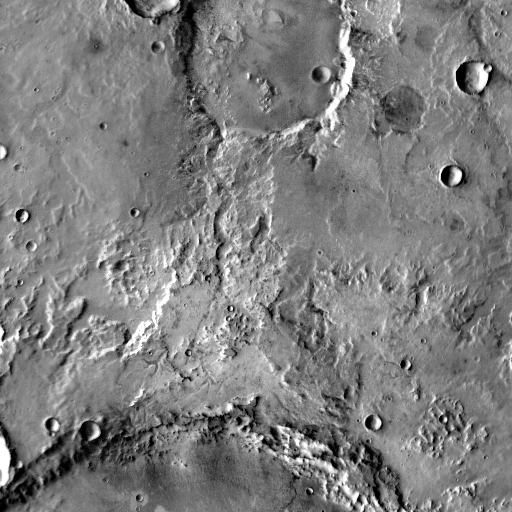
Crater classes present: Background, Other, Buried, Secondary